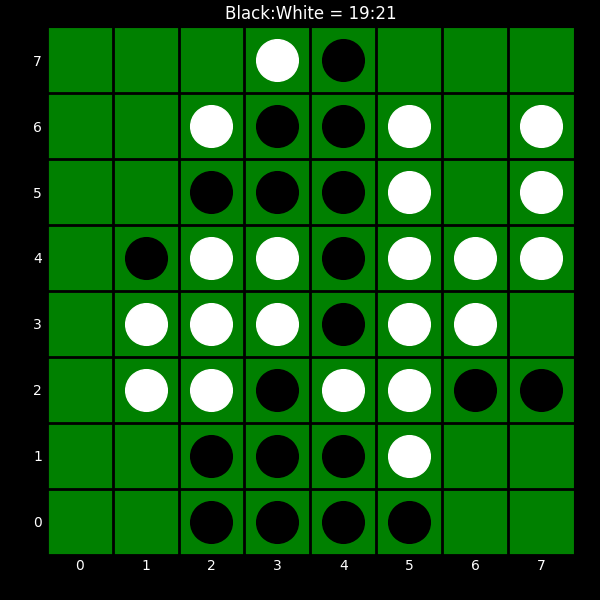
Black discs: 19
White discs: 21